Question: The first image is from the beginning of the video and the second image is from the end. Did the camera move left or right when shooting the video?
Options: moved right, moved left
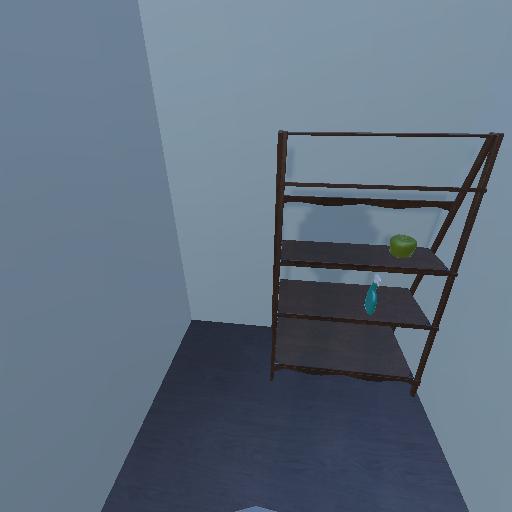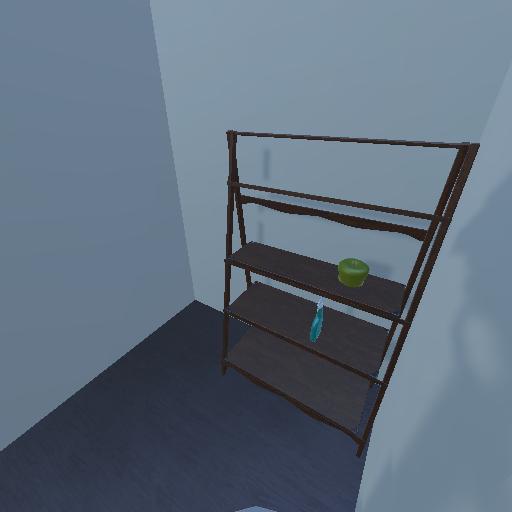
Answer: moved right